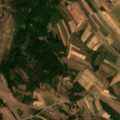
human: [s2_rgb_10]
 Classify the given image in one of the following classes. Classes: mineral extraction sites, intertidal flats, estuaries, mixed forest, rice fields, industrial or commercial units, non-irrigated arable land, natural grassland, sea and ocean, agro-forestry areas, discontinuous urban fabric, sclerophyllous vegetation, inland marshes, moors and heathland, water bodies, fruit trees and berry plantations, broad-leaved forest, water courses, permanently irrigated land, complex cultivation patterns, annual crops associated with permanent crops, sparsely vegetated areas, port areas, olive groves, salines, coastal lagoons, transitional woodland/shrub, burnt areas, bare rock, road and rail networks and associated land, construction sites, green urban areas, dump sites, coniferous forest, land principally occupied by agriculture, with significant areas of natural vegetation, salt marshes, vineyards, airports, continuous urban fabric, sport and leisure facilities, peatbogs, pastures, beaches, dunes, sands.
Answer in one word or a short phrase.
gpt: complex cultivation patterns, land principally occupied by agriculture, with significant areas of natural vegetation, broad-leaved forest